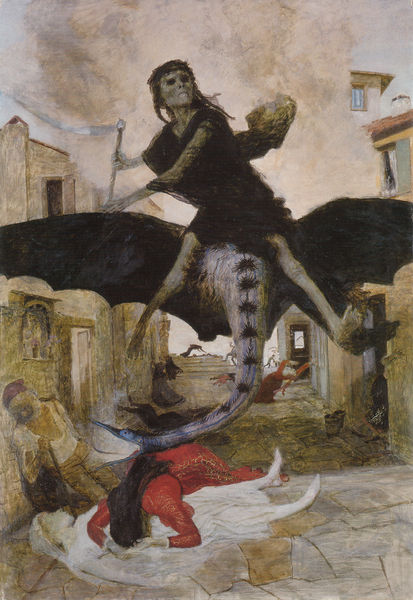
Titel: Die Pest
Künstler: Arnold Böcklin
Standort: Basel
Institution: Kunstmuseum
Schlagwörter: feuer, flügel, gemälde, himmel, kampf, mann, vogel, weiß, wolken, frauen, gelb, menschen, mädchen, stadt, fenster, frau, grau, haar, kleid, schwarz, strasse, symbol, tür, zeichnung, blick, dach, gebäude, haus, rot, schleier, tuch, weg, wolke, expressionismus, malerei, symbolismus, arme, augen, leiche, schädel, stein, steine, tod, tot, toter, trauer, öl, häuser, qualm, rauch, boden, gewand, haare, fliegen, reiter, beine, reiten, reiterin, schwanz, liegen, düster, schnabel, gasse, italien, pflaster, türen, zöpfe, dorf, dächer, mauer, nebel, tag, hof, angst, brand, dampf, krieg, luft, unglück, blue, crown, fight, hands, oil, people, red, soldier, white, window, women, black, braut, dark, dress, figures, gray, green, grey, hair, nose, painting, windows, woman, yellow, goya, sheet, brown, klinger, fallen, surrealismus, flucht, verderben, gang, nische, innenhof, flug, schweben, weinen, jungfrau, sichel, leichen, tote, fliegend, schlange, leinwand, allegorie, dämon, verzweiflung, skelett, totenkopf, hauseingang, smoke, gestorben, sens, jesus, sterben, apokalypse, krankheit, leid, schmerz, seuche, teufel, angel, cloud, clouds, hell, man, sky, stone, böcklin, building, house, houses, lane, street, village, death, eyes, feet, knight, spanish, platten, fresko, töten, path, road, paper, fur, mouth, bird, daumier, tail, devil, fly, flying, myth, fantasie, ungeheuer, drachen, fall, steinplatten, drache, wings, sense, dead, stürzen, verwüstung, door, symbole, town, fratze, monster, fledermaus, gerippe, bauwerk, city, human, basket, arms, neck, nach oben, bricks, buildings, ground, windos, legs, reitend, fire, fingers, mythical, winged, mourning, lindwurm, rotes kleid, häuserflucht, lying, rückwärts, ungeheur, bosch, dragon, redon, sensenmann, burning, facke, pest, tan, stones, weeping, scepter, sceptre, alley, bat, body, creature, evil, scary, scythe, skeleton, zombie, lay, beast, fliegt, bodies, surrealism, skull, beängstigend, malrei, weig, cracks, hauseingänge, stra?e, witch, sene, civil war, fear, killing, murder, pain, bild, harpie, weapon, reitet, plague, horseman, dying, mount, corpse, crying, chwebt, drachen dämon, flugdino, gifthauch, luzifer, odem, pesthauch, phatasy, qual, schwebens, mord, power, reaper, us, destruction, ritter, grief, axe, bucket, homes, tal, flugel, demon, mythoslogie, harpy, lizard, cyth, ungheuer, spikes, pestilance, giant, bride, sickle, streeet, bad, solider, grim reaper, ostrich, slumped, destroy, die, cobbles, grim, illness, soul, spell, peste, ogre, pestilence, deamon, fesr, rampage, boese, kreatur, creatur, entschuldigung?